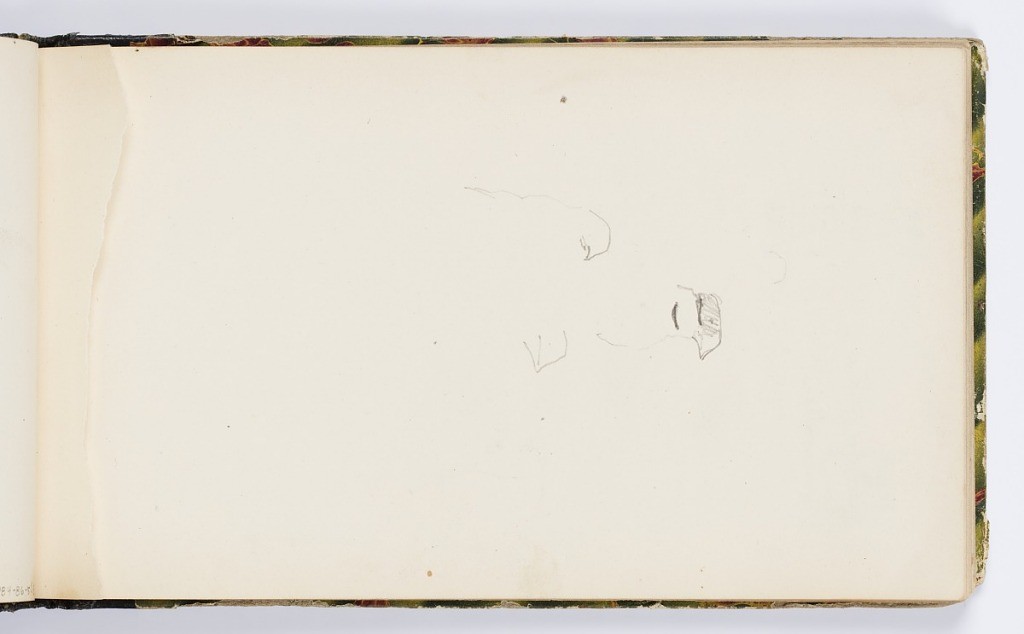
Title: Sketchbook Page
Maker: Kenyon Cox, American, 1856–1919
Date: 1875
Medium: Graphite on paper
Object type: Sketchbook folio
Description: Small sketches of beaks and a bird's head.